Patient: sex M, age 74
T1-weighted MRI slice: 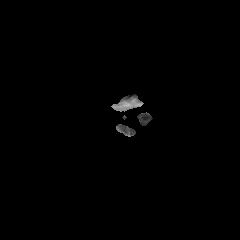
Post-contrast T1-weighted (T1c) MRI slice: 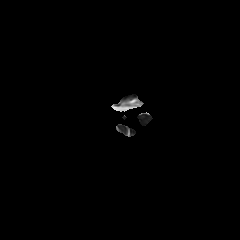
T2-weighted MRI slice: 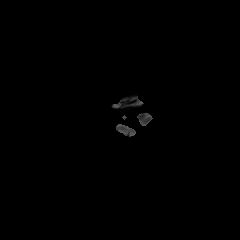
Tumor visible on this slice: no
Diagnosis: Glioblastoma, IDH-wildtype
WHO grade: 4